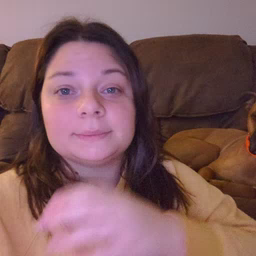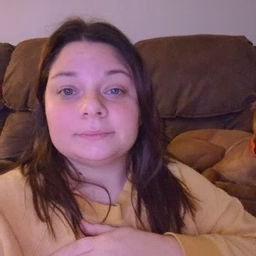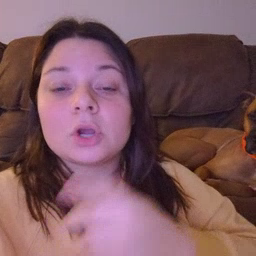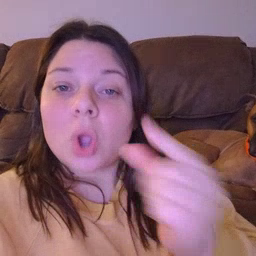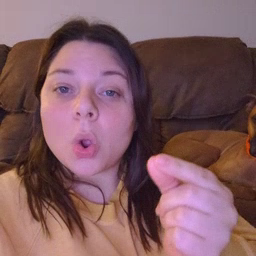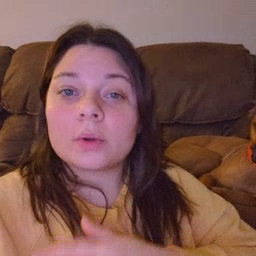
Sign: go